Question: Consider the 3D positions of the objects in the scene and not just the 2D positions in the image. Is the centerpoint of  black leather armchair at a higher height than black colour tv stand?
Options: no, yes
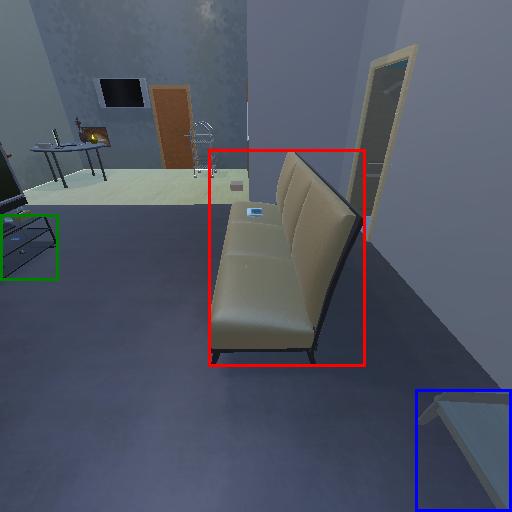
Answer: no